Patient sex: M
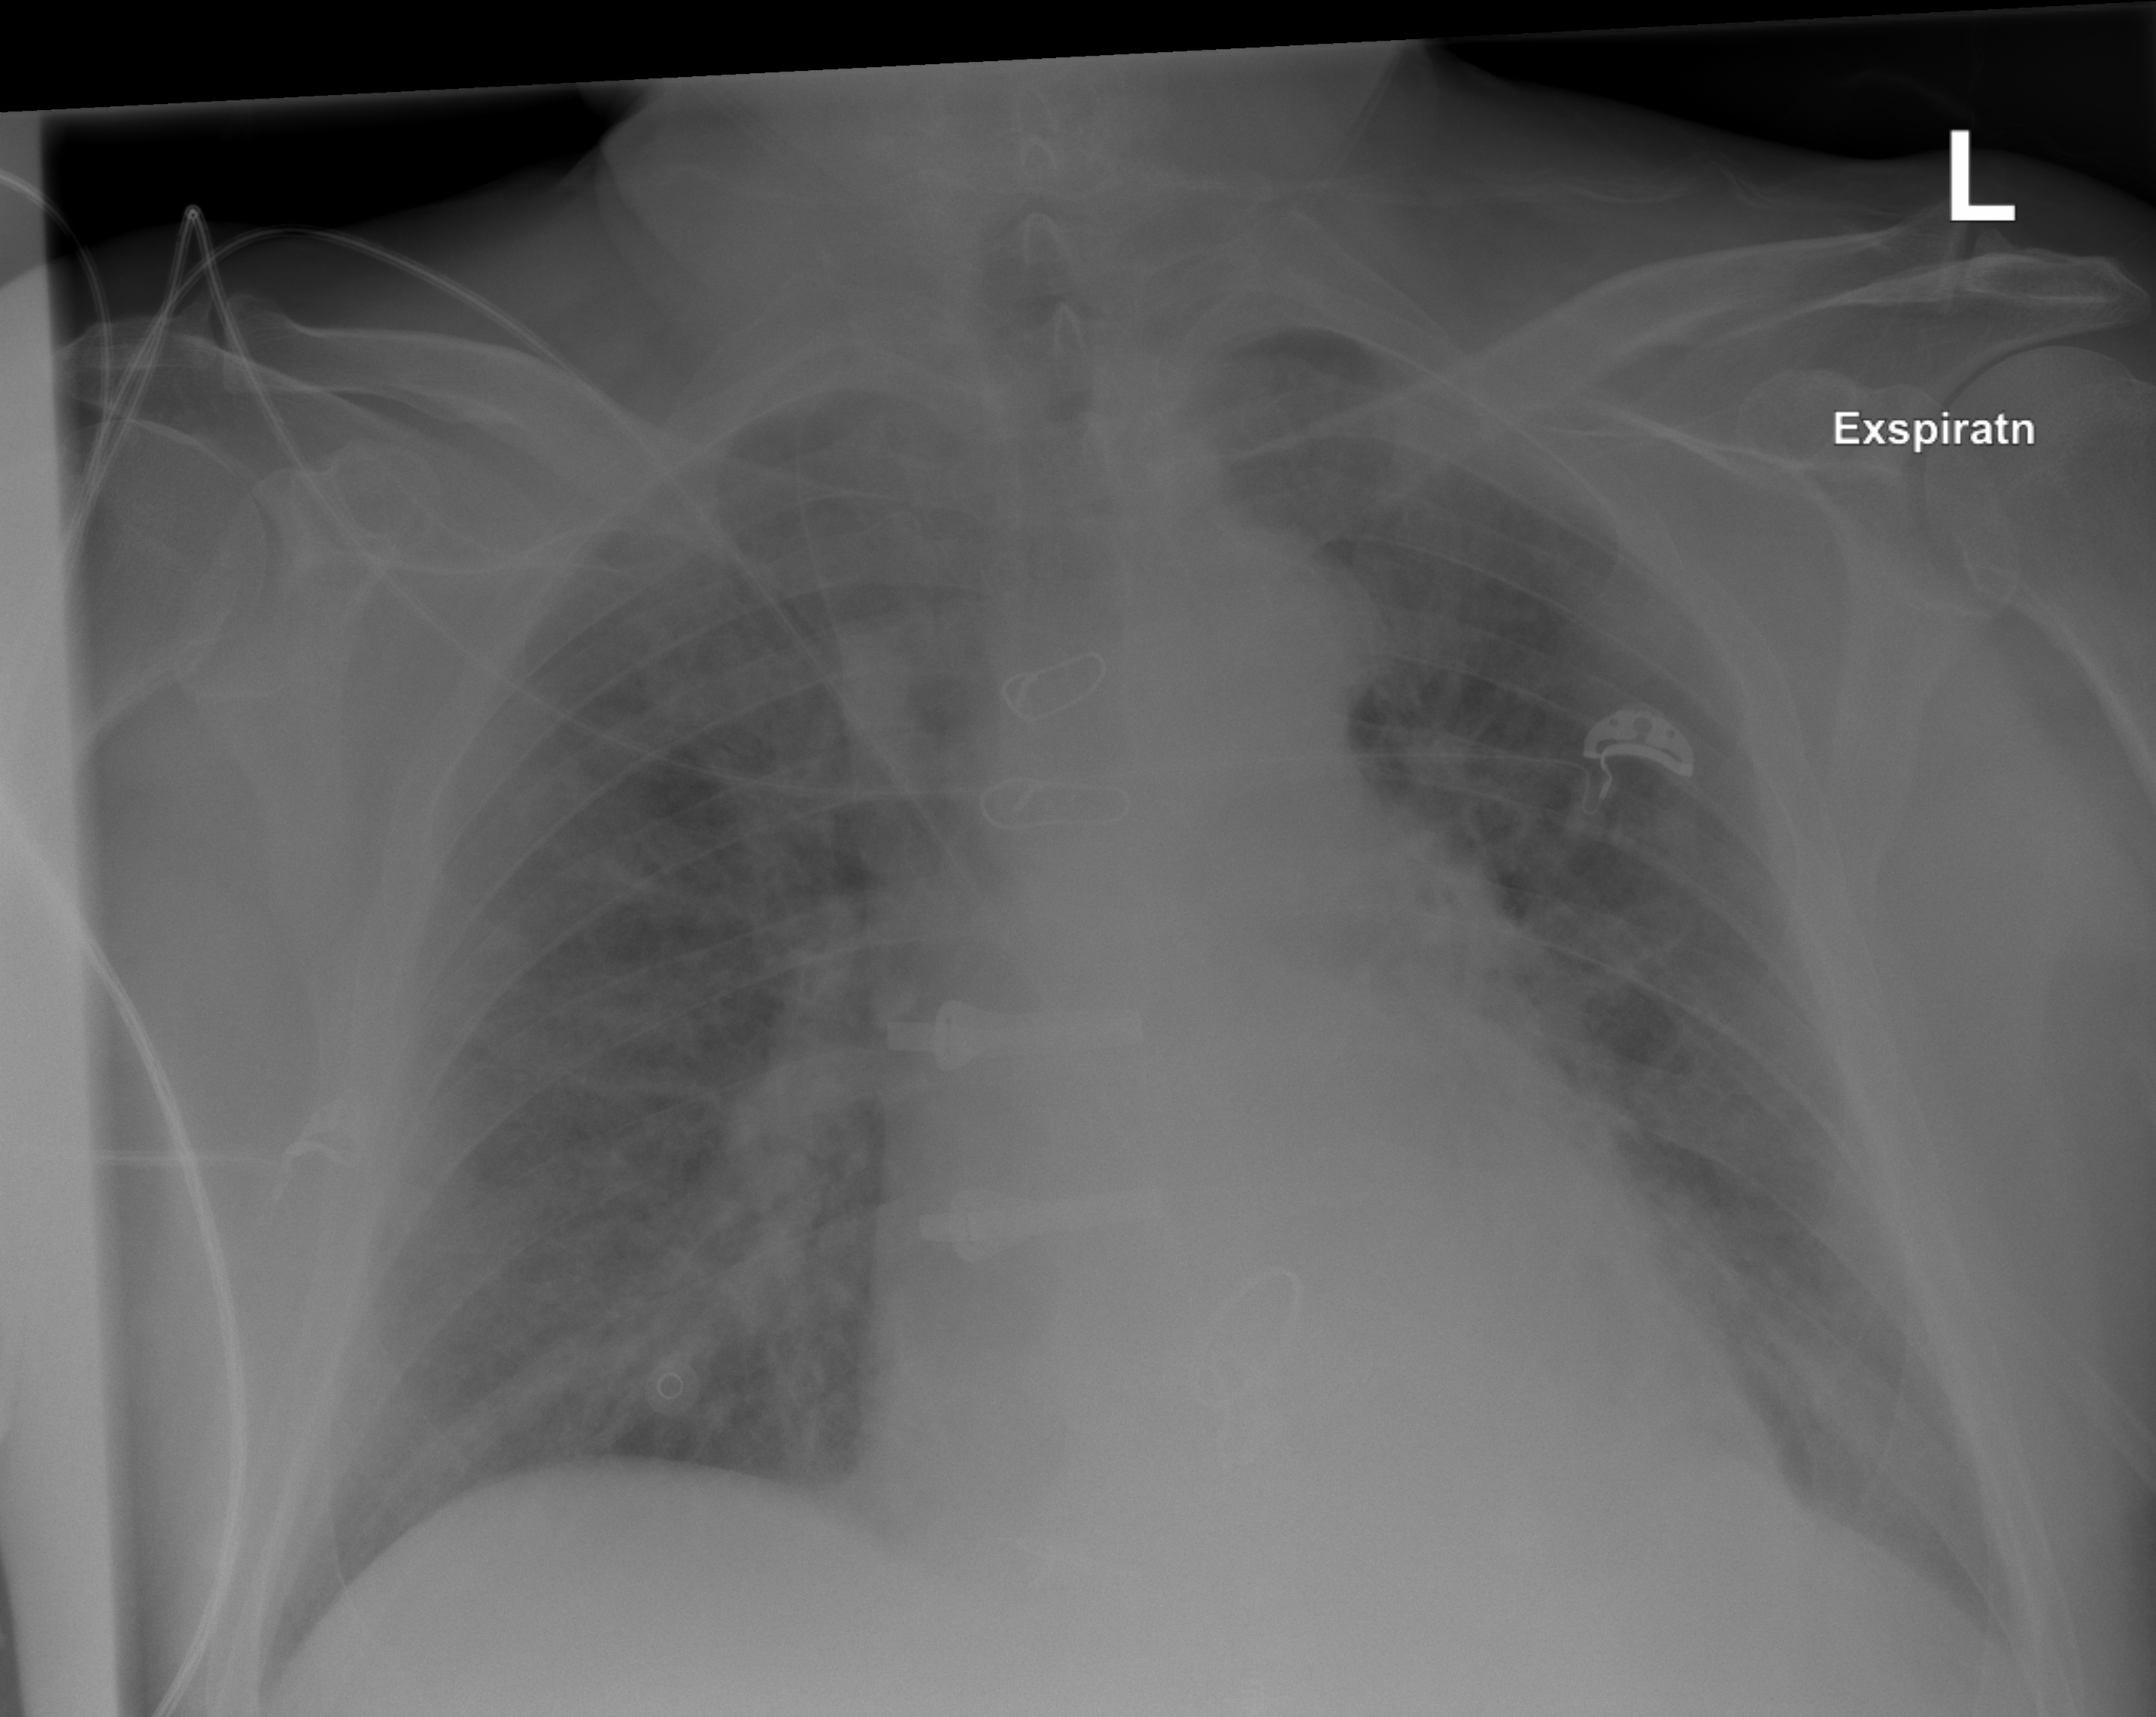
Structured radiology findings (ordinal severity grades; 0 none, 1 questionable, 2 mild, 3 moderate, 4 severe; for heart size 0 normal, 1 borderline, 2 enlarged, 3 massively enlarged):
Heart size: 0
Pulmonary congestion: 0
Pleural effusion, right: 0
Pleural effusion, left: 0
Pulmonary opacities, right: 3
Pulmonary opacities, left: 3
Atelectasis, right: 0
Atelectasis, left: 0